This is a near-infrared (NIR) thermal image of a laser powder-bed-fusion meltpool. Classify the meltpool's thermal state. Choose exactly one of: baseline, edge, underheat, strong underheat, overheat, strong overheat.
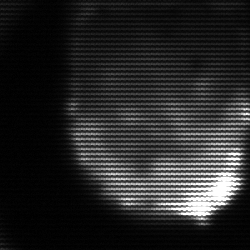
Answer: edge